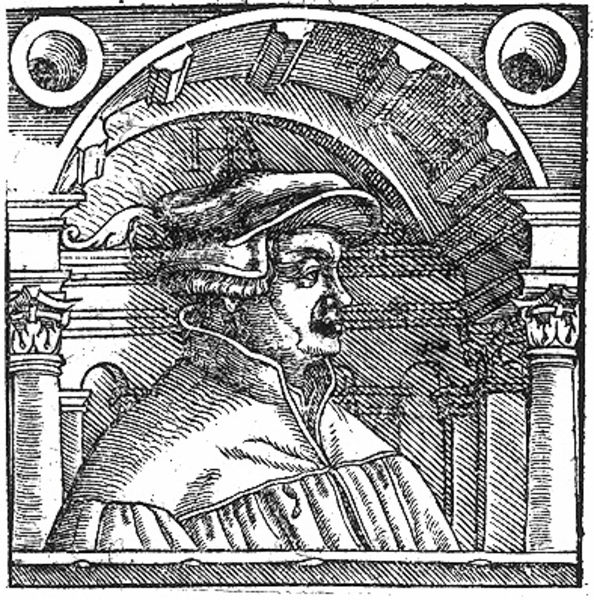
Titel: Bildnis des Ulrich Zwingli
Künstler: Hans Asper
Institution: (Seriendruck)
Schlagwörter: dunkel, feder, kopf, mann, schatten, weiß, ausschnitt, fenster, grau, haar, hell, hut, licht, nase, profil, schwarz, säule, säulen, bart, jacke, kappe, mütze, architektur, gesicht, kragen, mensch, rahmen, bildnis, herr, portrait, porträt, signatur, kirche, auge, gewand, haare, mantel, kreis, rund, holzschnitt, bogen, grafik, graphik, rundbogen, arch, arches, architecture, column, columns, hat, white, black, collar, face, hair, old, robe, room, detail, print, wange, bögen, gewölbe, maske, umrahmung, druck, schraffur, radierung, stich, schwarzweiß, architrav, kapitelle, kapitell, feather, profile, classic, classical, man, luther, eyes, male, gelehrter, paper, schildmütze, schulder, black and white, gaze, reproduktion, coat, mouth, etching, sketch, beard, letters, letter, person, human, cape, sáulen, circles, eye, space, port, von rechts, prifil, bow, scholar, architrv, ha, h, wood cut, colums, martin, c, spac